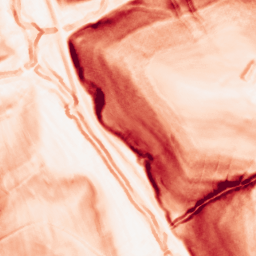
Category: morphological
Decomposition family: morphological_gradient
Decomposition parameters: size: 3
shape: diamond
Upsampling method: cubic_mitchell
Upsampling parameters: scale: 4
Upsampling scale: 4